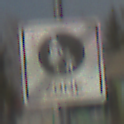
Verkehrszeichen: EndeFussgaengerzone
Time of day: Midday
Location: Outdoor (Suburban)
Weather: PartlyCloudy
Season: NotSpecified
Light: Natural